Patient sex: M
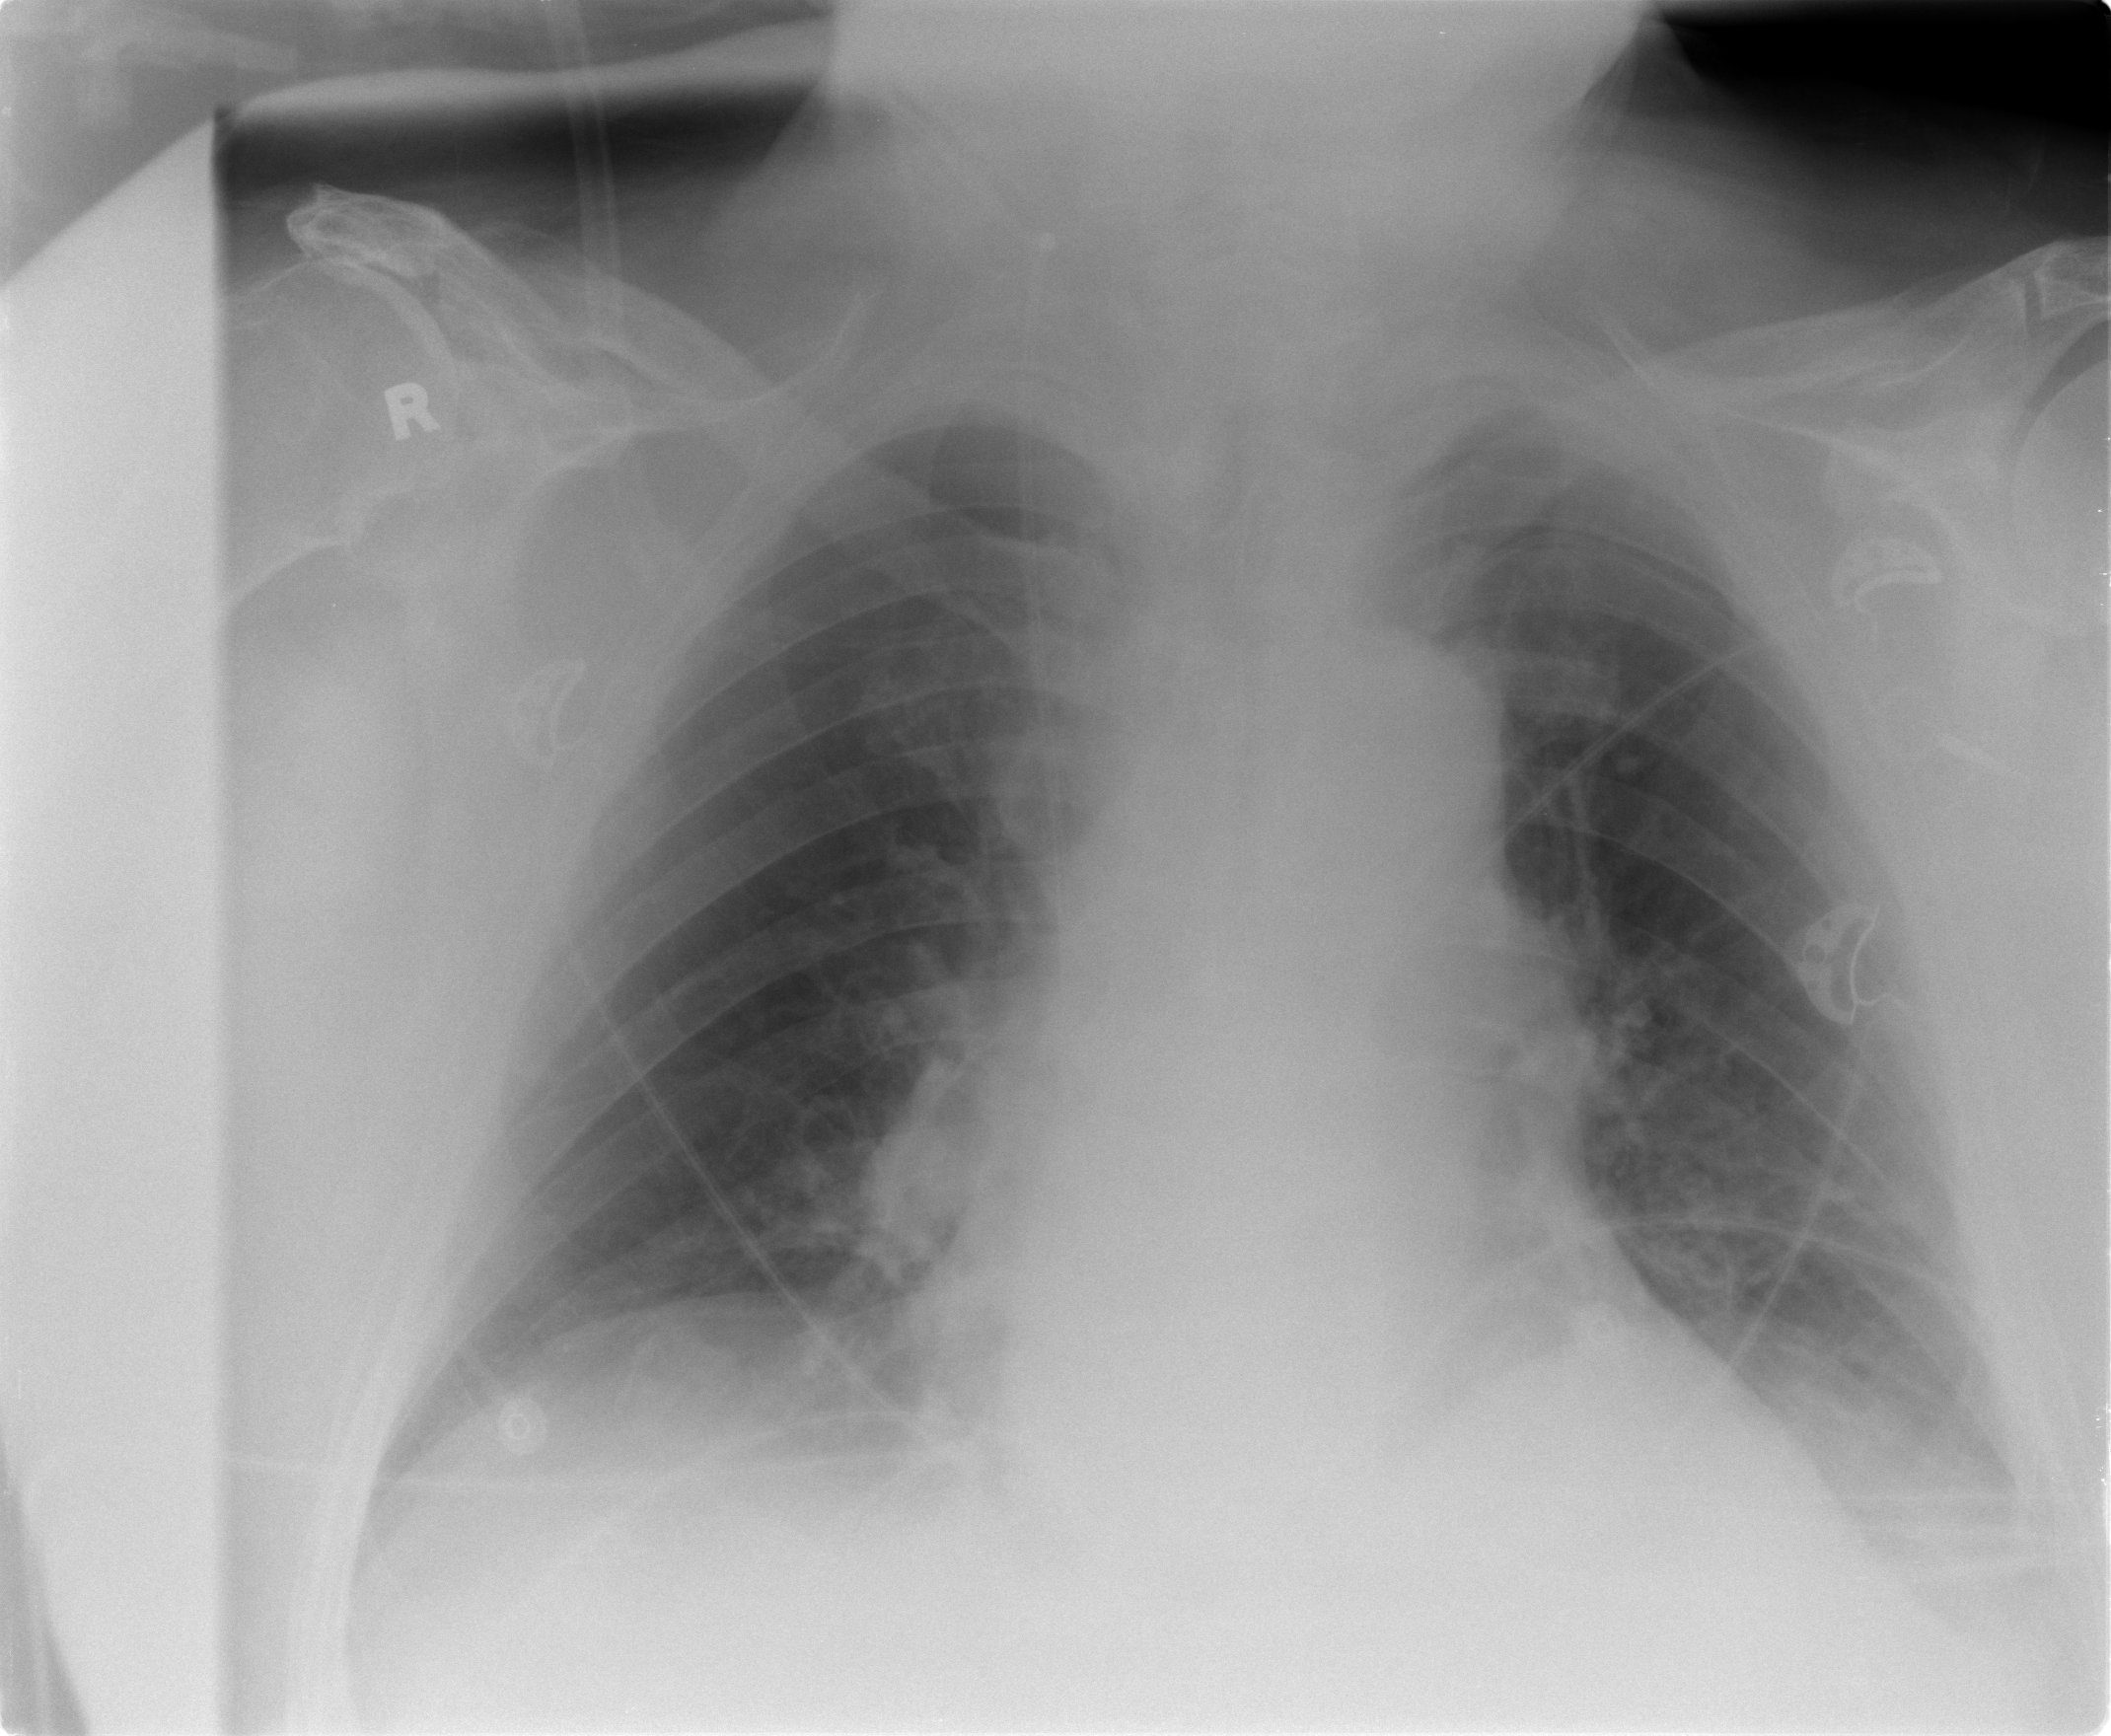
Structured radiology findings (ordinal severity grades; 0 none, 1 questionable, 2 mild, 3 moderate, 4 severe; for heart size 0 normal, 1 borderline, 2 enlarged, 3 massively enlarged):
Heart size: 0
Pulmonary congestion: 0
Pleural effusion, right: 1
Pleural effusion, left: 2
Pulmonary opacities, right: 0
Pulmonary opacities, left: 0
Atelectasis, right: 1
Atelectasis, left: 2